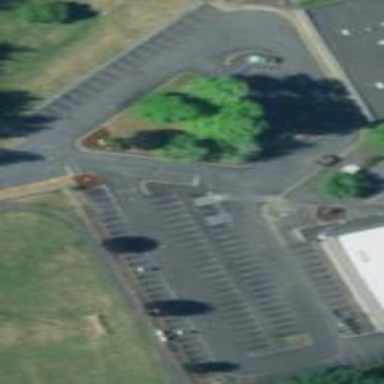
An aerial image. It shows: Parking area with surface.